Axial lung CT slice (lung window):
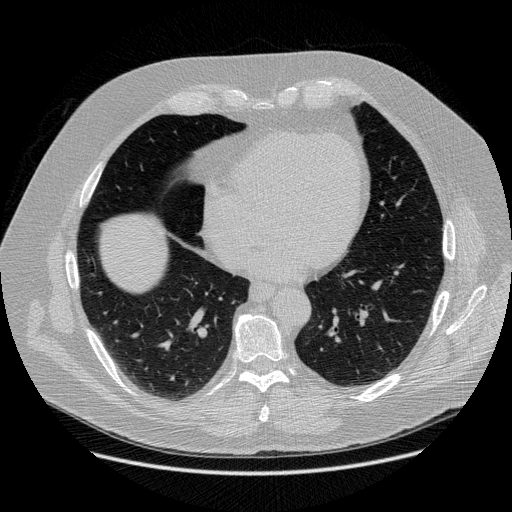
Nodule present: no